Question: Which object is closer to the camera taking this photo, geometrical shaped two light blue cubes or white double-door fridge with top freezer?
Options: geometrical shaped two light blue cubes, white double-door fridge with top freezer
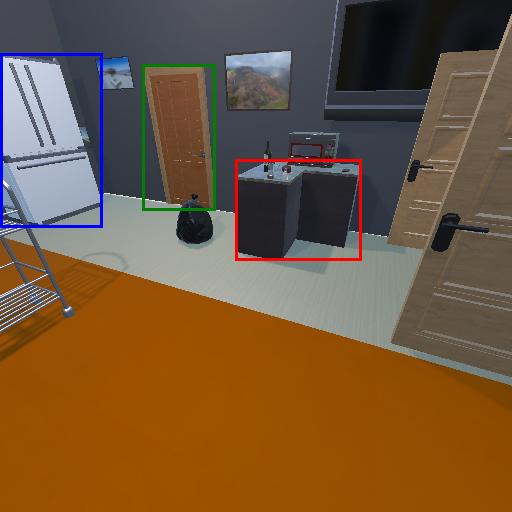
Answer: geometrical shaped two light blue cubes